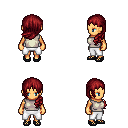
a pixel art fantasy rpg character, female body template, human, tanned skin, white sleeveless shirt, white pants, brunette left-swept hairstyle, ghillies, four views (front, back, left, right), 2x2 character sprite sheet, small pixel art, hard edges, no anti-aliasing